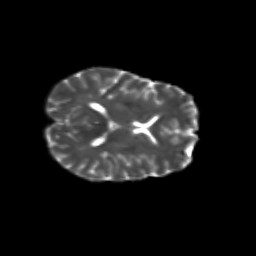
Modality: T2w
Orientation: axial
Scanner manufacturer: siemens
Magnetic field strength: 3 T
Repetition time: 9.2 s
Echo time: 0.084 s